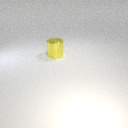
large yellow metal cylinder